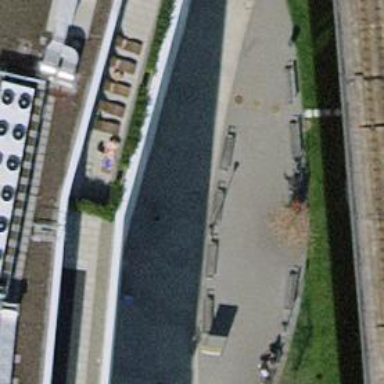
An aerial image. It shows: Grey bench.